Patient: sex M, age 54
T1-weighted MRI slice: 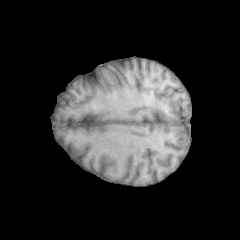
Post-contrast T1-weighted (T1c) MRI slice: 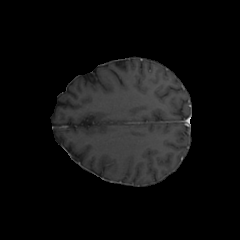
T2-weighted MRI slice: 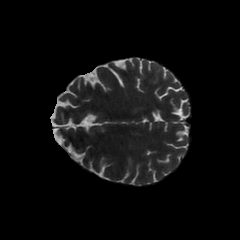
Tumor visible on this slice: no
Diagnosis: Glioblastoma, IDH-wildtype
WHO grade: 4